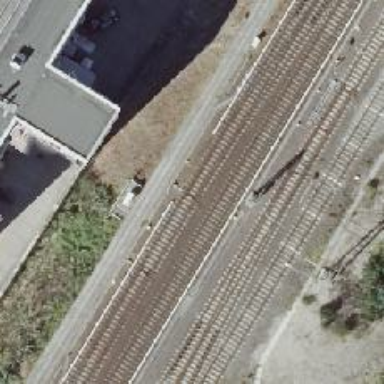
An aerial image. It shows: Railway switch with turnout to the right.